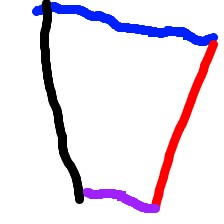
Shape: trapezoid